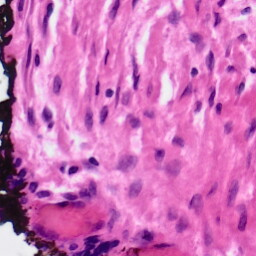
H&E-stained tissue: Ovarian